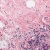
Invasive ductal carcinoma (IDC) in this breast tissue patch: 0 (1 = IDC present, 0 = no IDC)